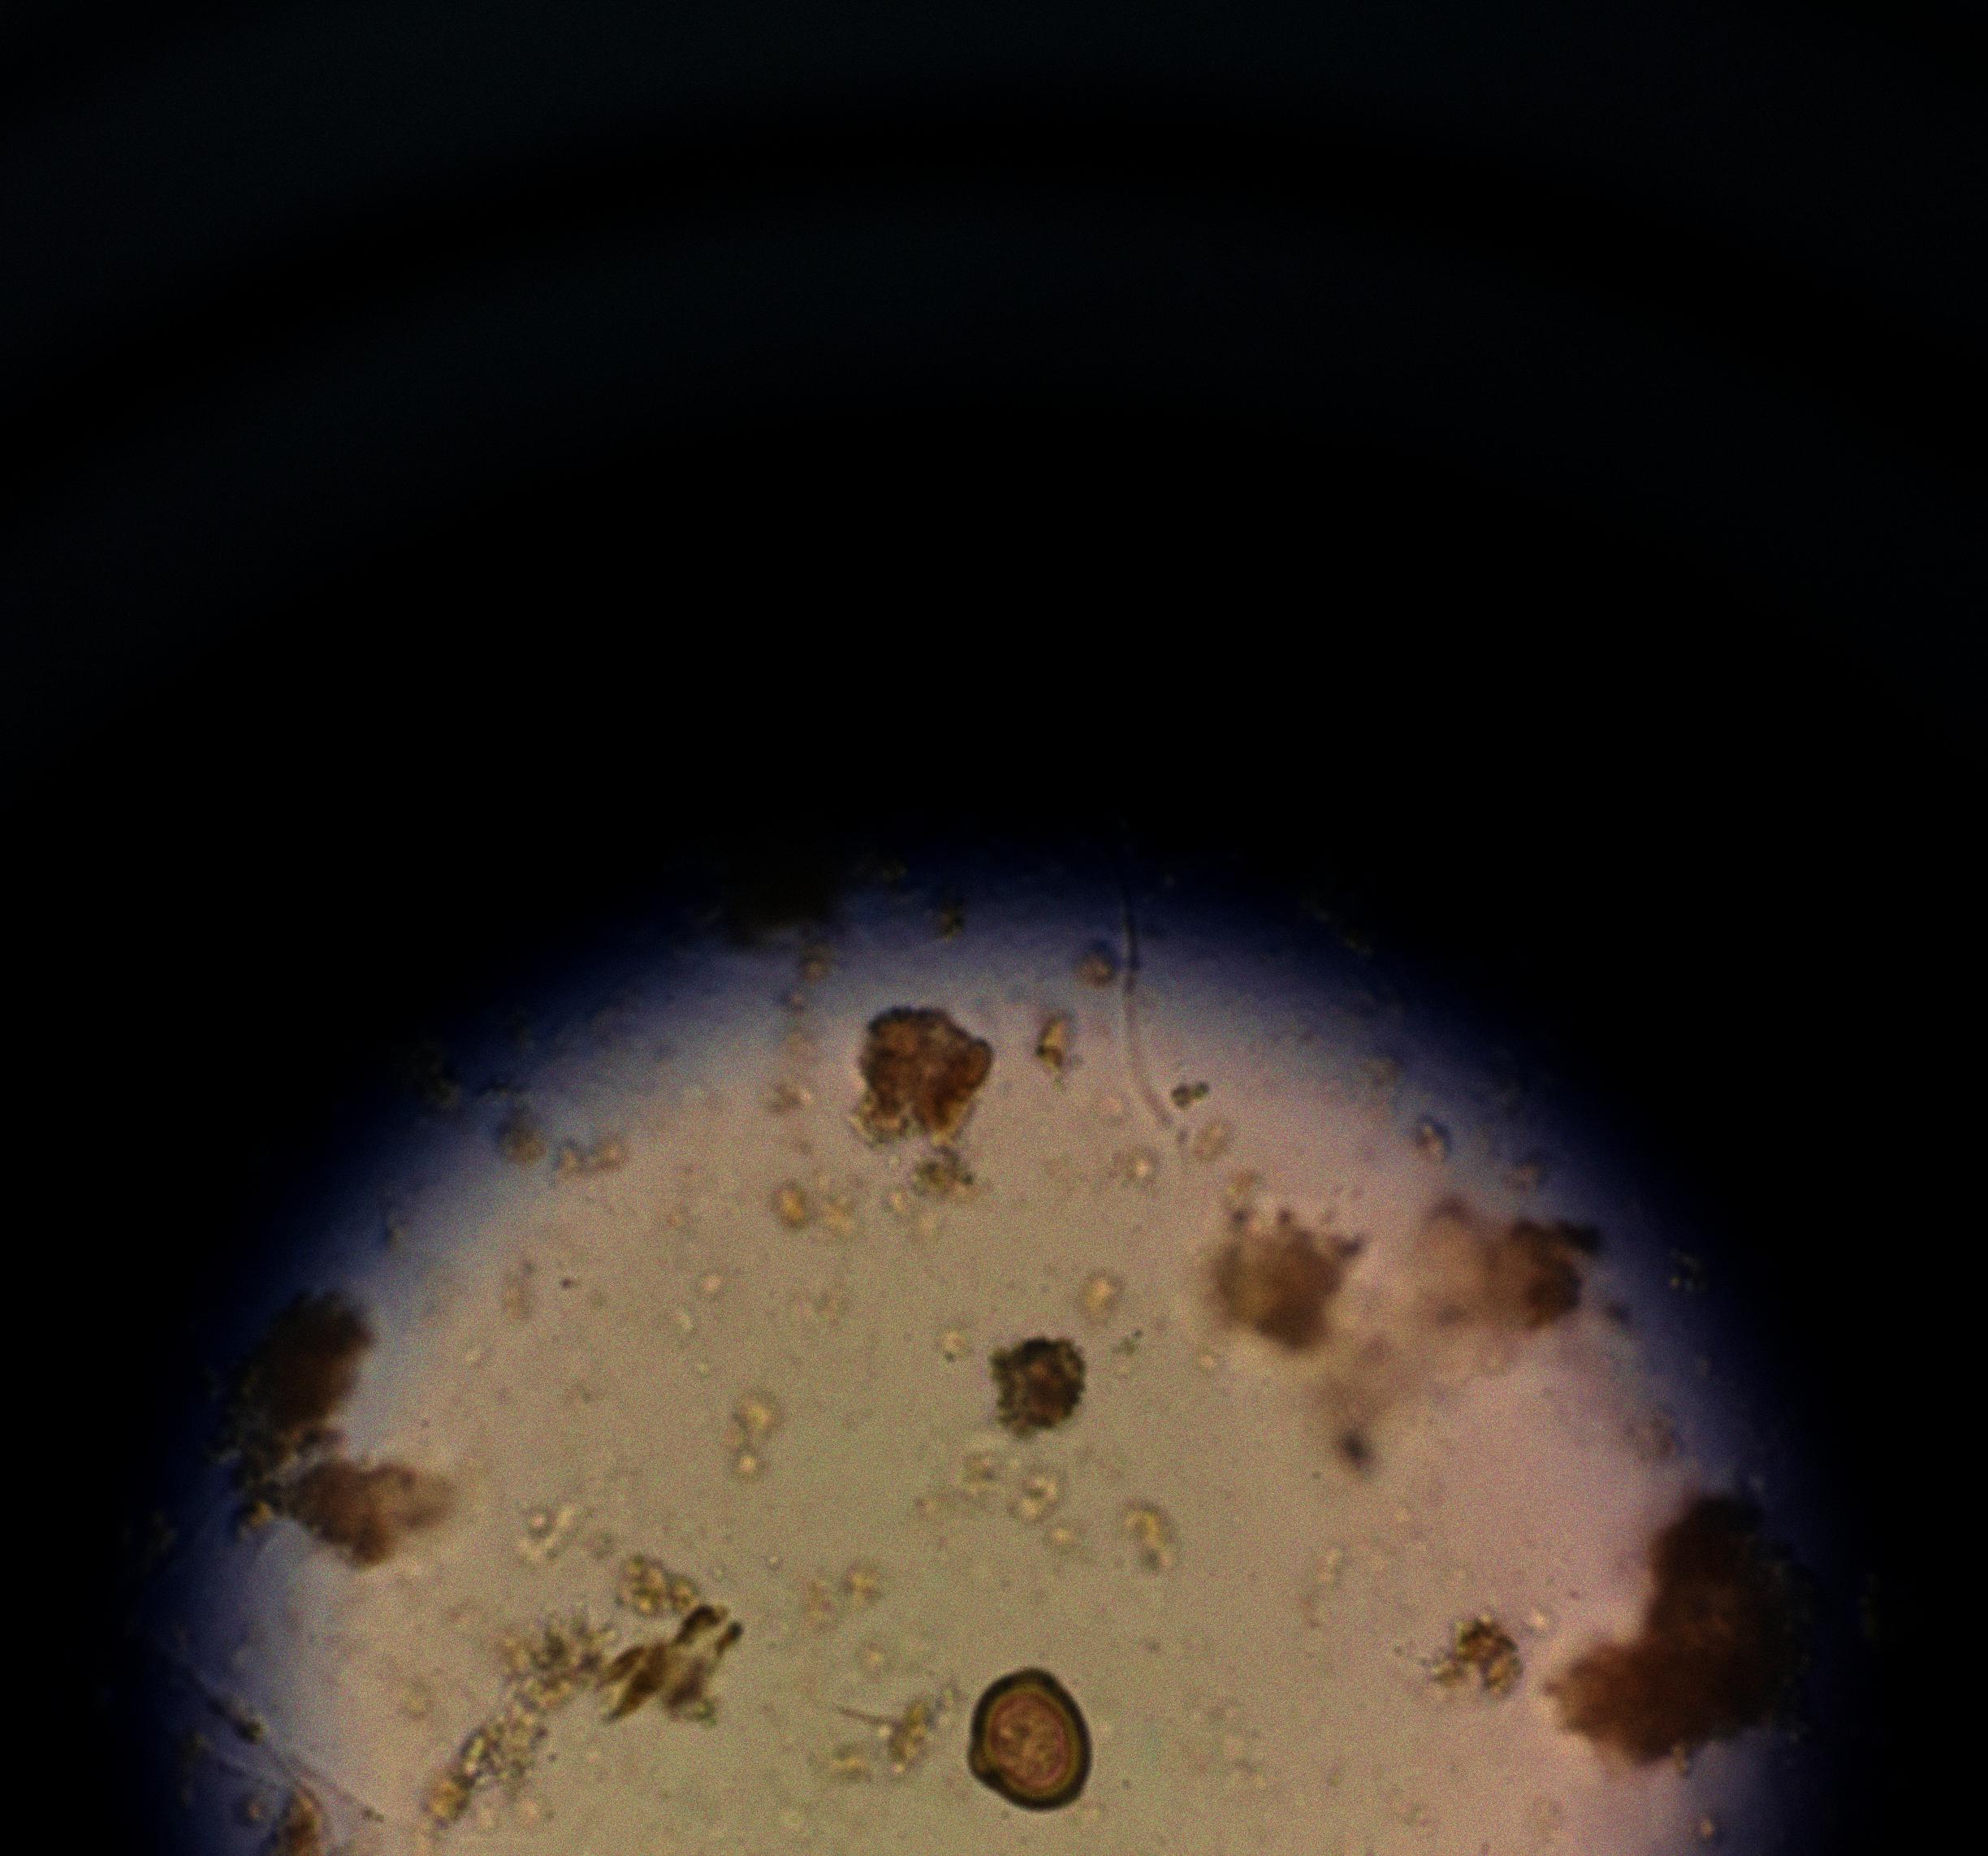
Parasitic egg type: Taenia spp. egg